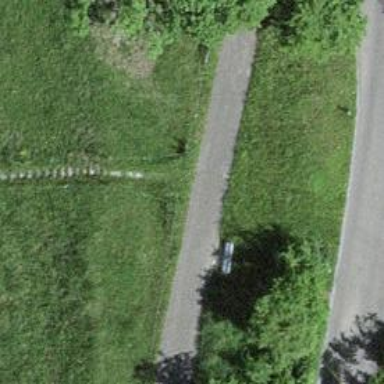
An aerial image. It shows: Unpaved steps.